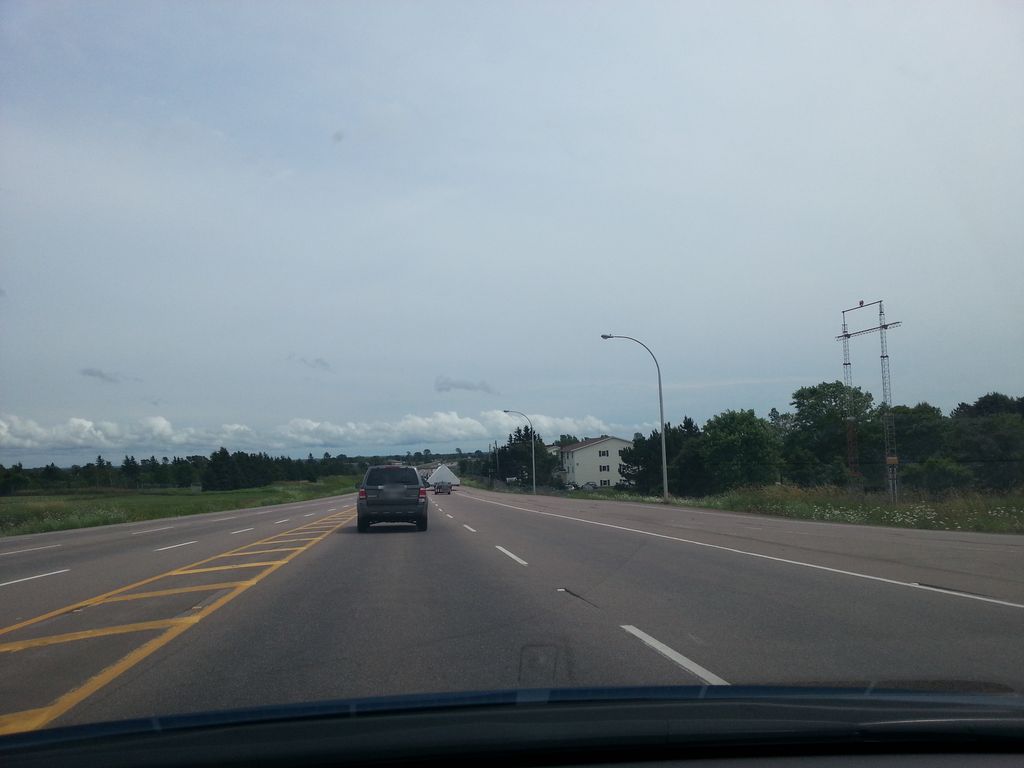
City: charlottetown